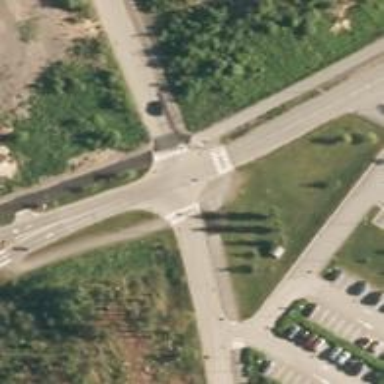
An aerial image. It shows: Crossing on cycleway.